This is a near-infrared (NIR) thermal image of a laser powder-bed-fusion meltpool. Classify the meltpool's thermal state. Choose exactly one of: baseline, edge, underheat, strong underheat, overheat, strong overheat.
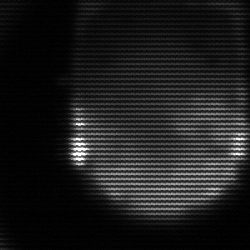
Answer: edge